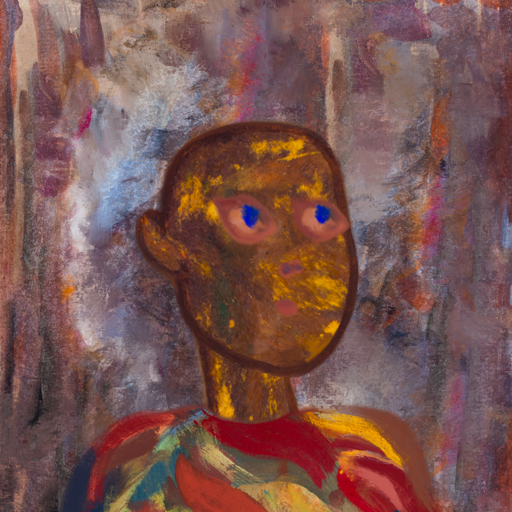
Background: Hypocrite, Head And Neck Side: Comrade, Face Side: Mother_And_Son_Mother, Bust: Mother_And_Son_Son, Hair Side: Blank, Head Accessory: Blank, Second Necklace: Blank, Necklace: Blank, Baby: Blank